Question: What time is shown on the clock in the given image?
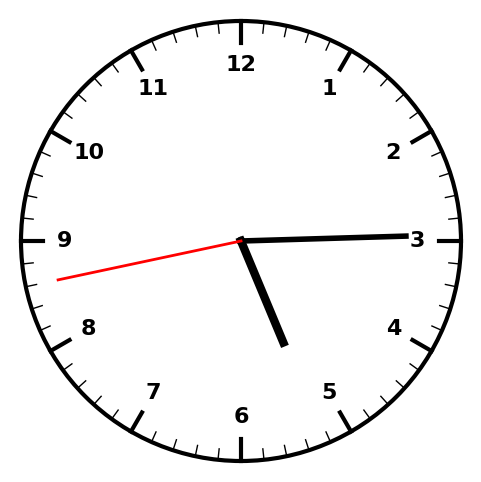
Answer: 05:14:43